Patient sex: M
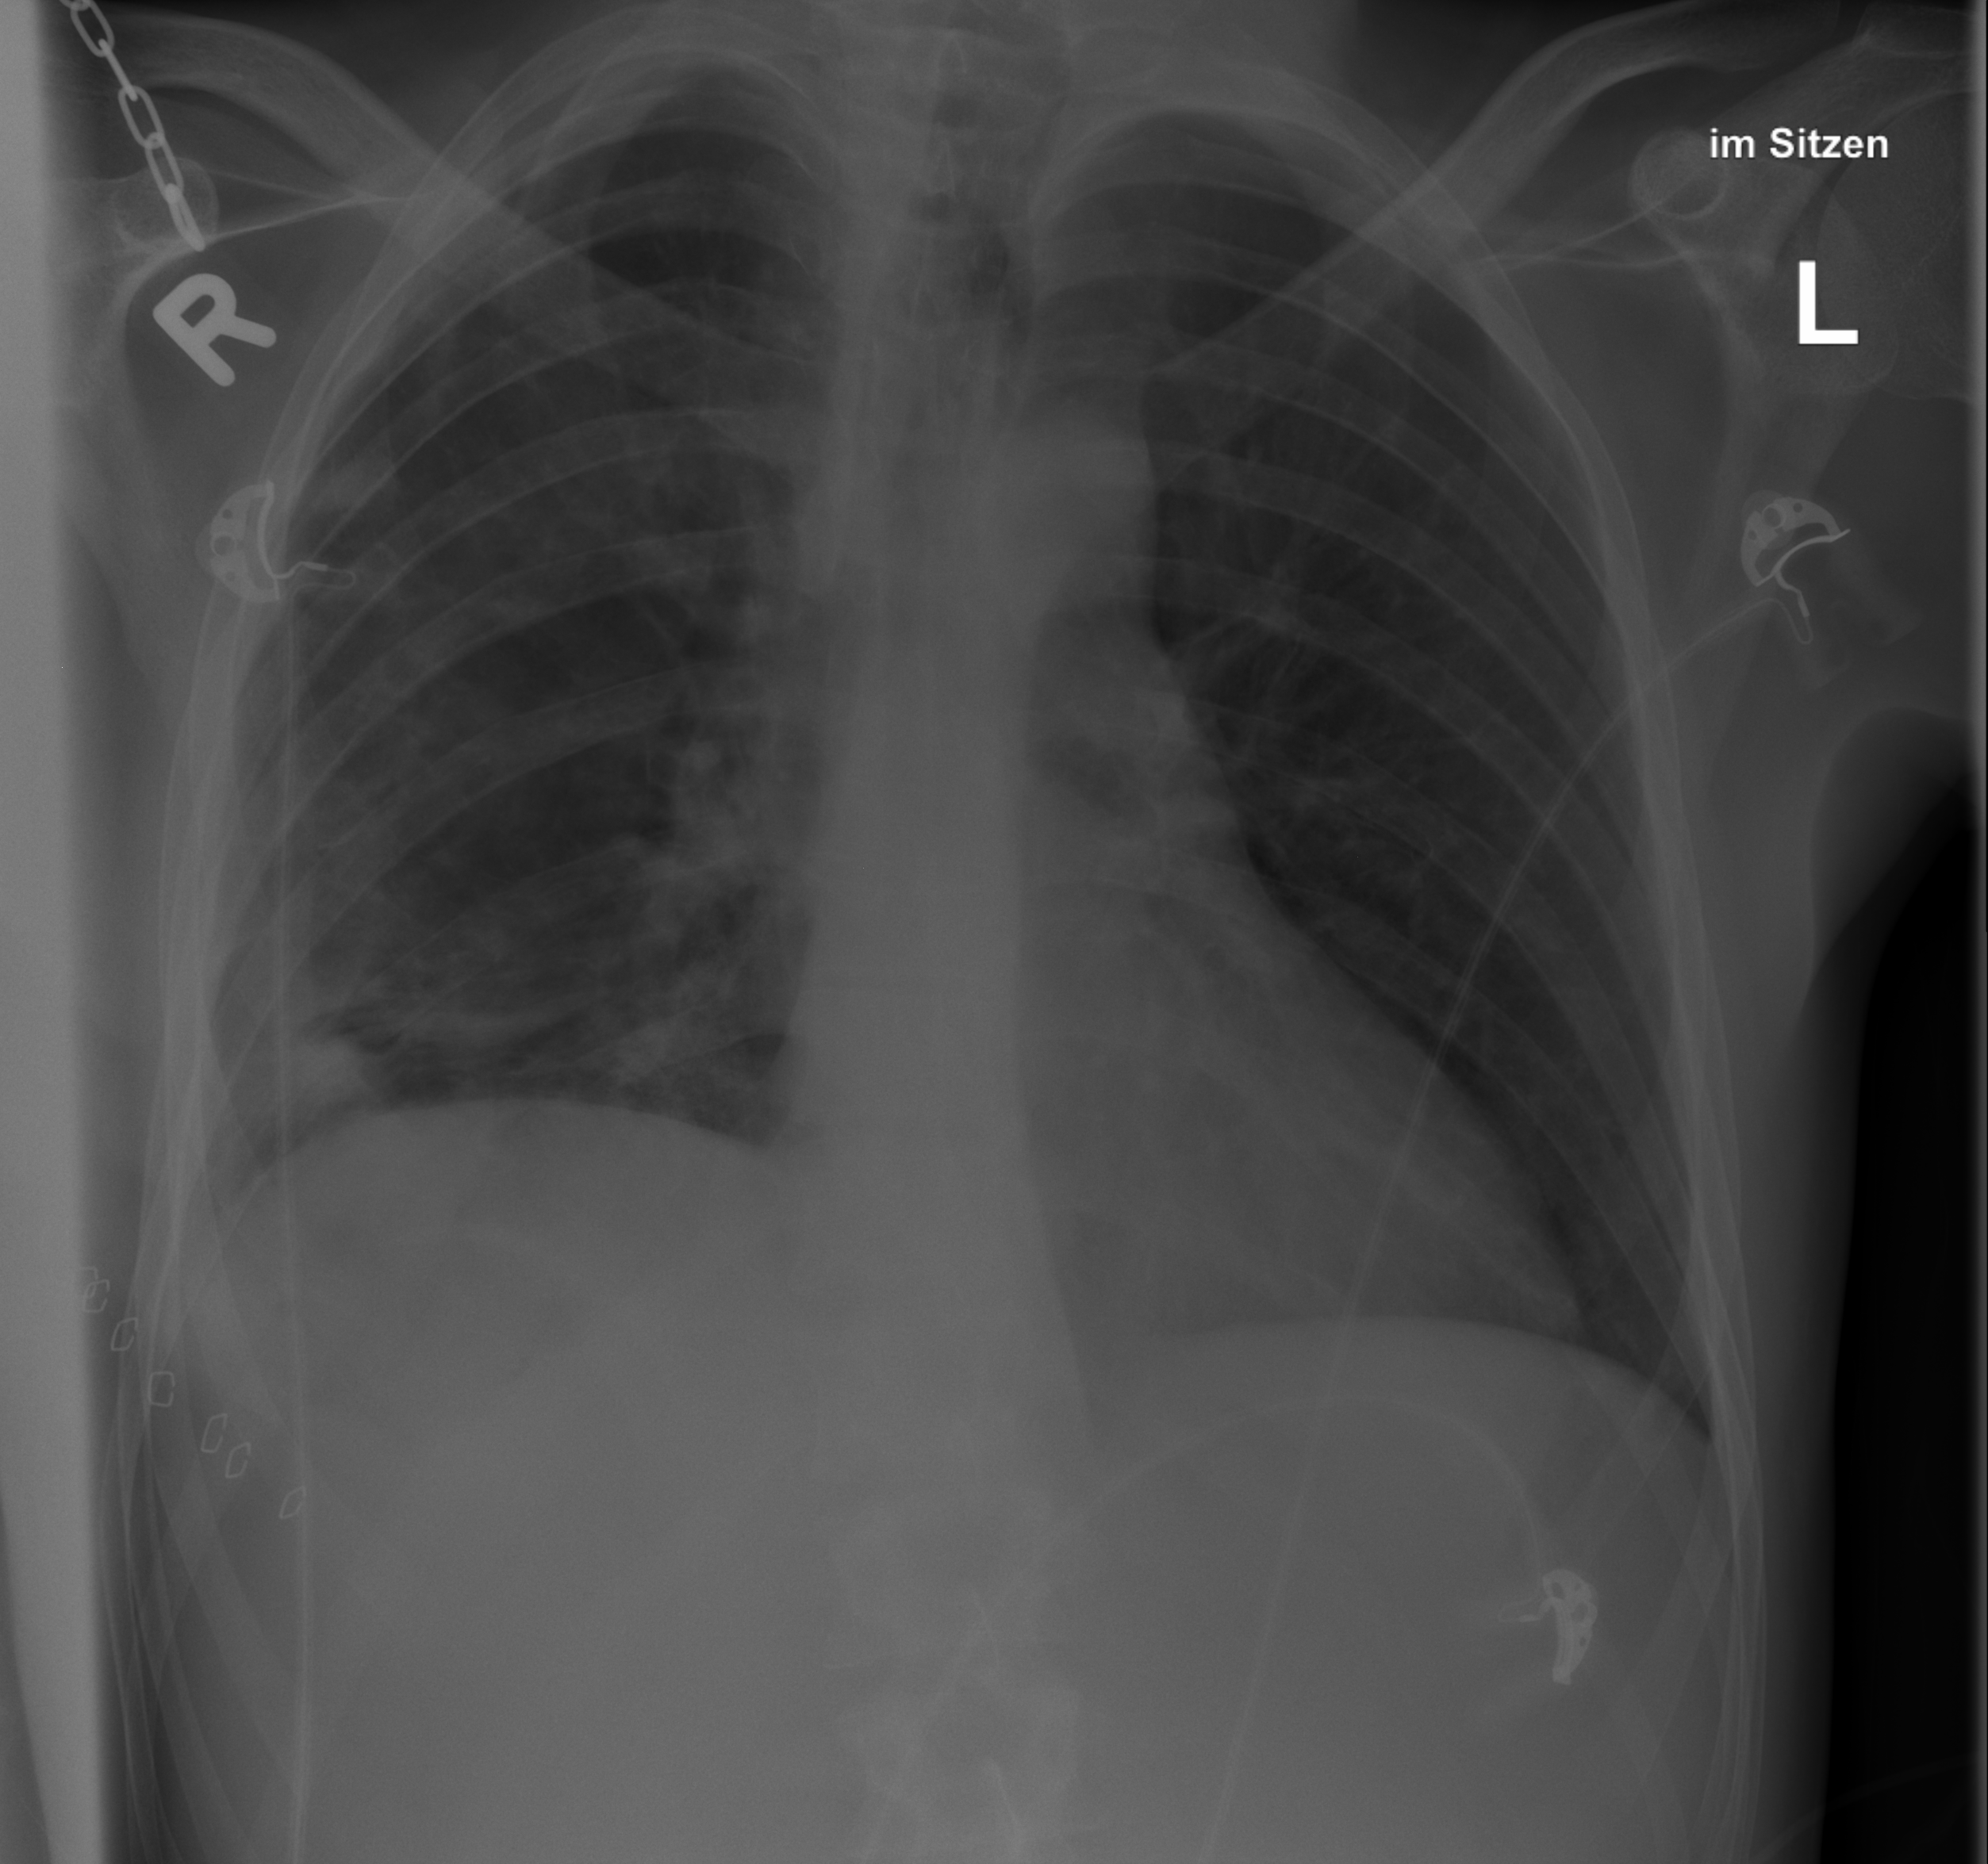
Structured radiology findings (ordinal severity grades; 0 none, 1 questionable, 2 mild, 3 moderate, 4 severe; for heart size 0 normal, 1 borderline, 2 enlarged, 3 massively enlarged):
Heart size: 0
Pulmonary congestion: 0
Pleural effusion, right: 0
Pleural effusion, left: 0
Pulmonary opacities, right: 0
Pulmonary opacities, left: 0
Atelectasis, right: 2
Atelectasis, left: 0